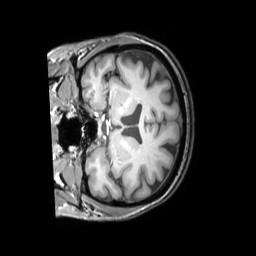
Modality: T1w
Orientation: coronal
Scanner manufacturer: philips
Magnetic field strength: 3 T
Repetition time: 0.009905 s
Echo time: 0.004604 s